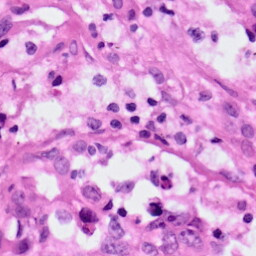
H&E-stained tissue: Lung